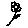
Label: flower